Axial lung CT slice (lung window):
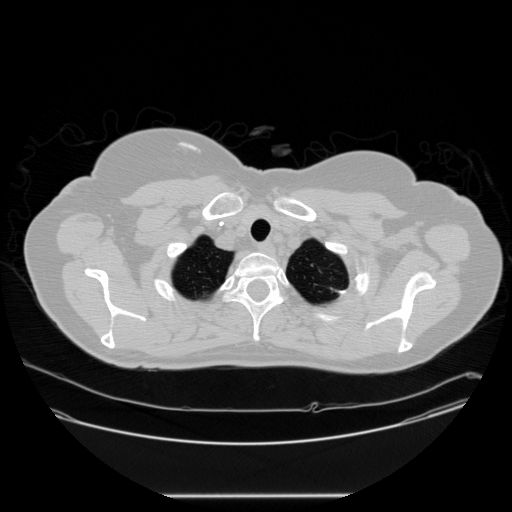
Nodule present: no